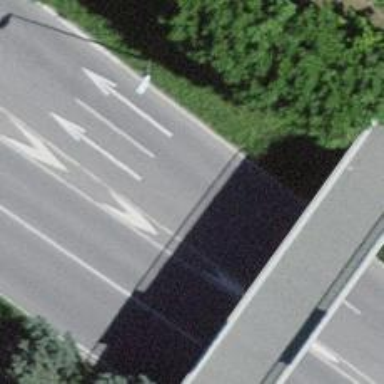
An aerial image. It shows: Trunk link highway.